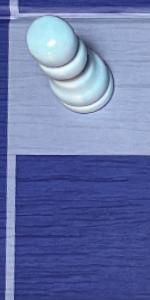
Label: Empty